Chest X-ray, PA view. Patient: 65 years old, sex M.
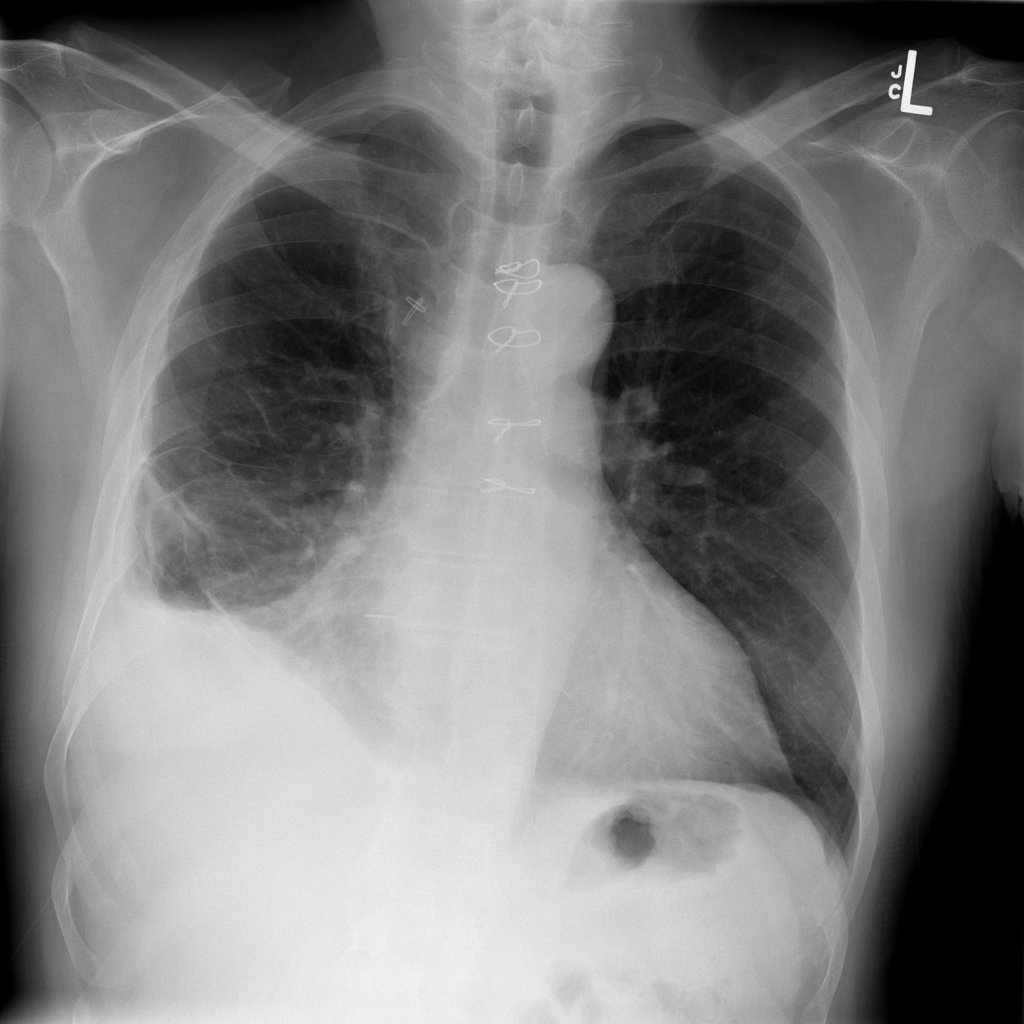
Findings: Pleural_Thickening